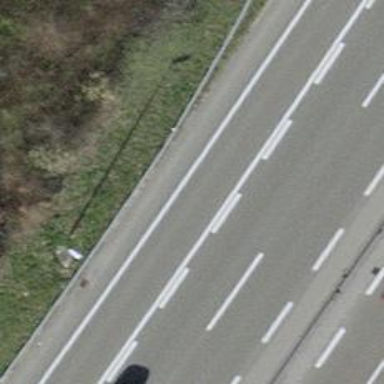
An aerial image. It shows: Asphalt motorway.